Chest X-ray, AP view. Patient: 42 years old, sex F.
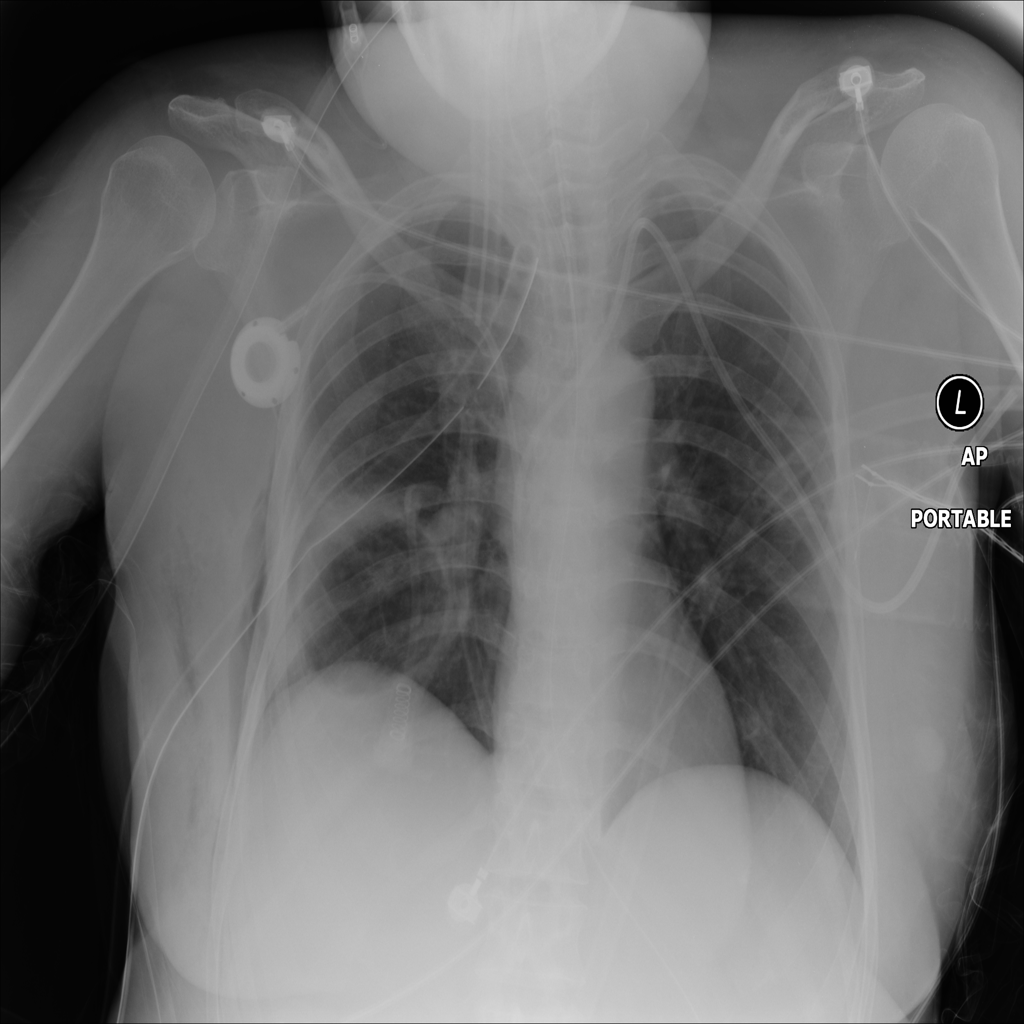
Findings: Emphysema